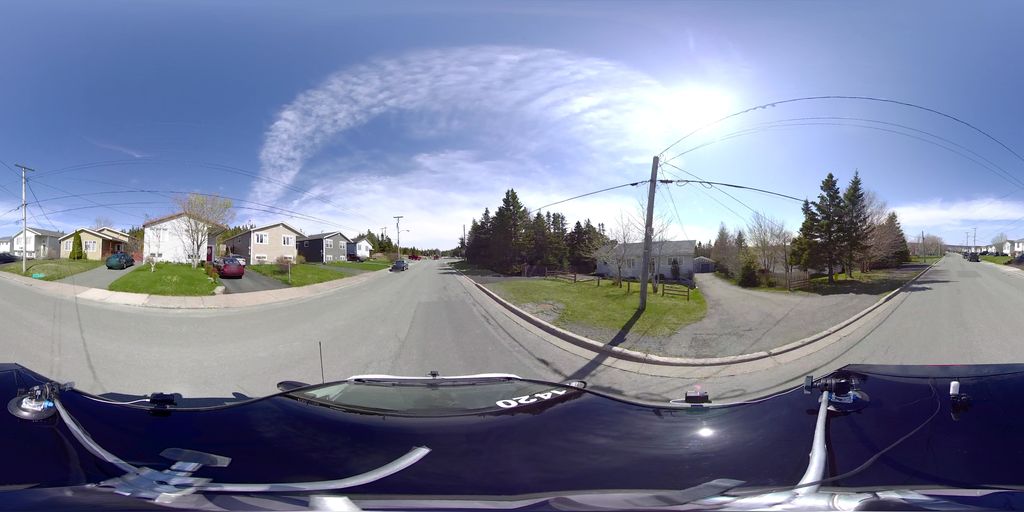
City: st_johns